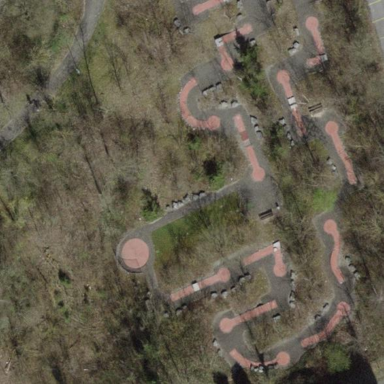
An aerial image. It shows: Miniature golf leisure land.